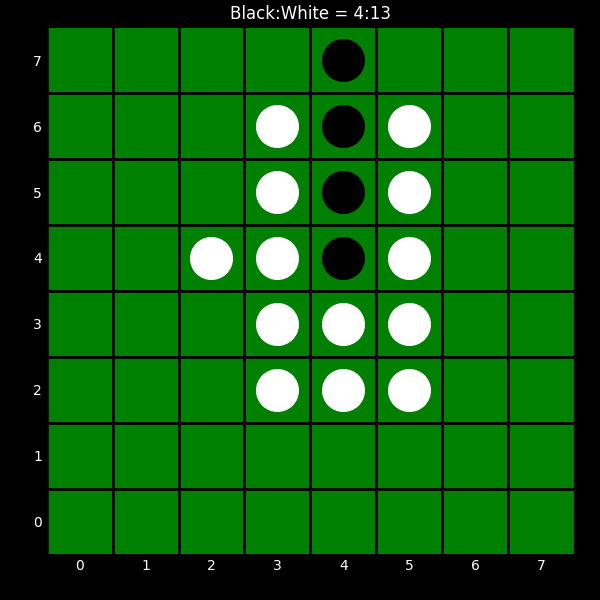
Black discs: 4
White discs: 13